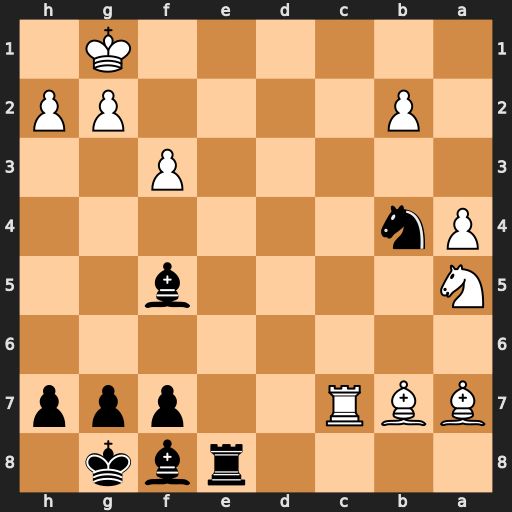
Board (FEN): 4rbk1/BBR2ppp/8/N4b2/Pn6/5P2/1P4PP/6K1
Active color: b
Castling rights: -
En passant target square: -
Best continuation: Re1+ Kf2 Nd3+